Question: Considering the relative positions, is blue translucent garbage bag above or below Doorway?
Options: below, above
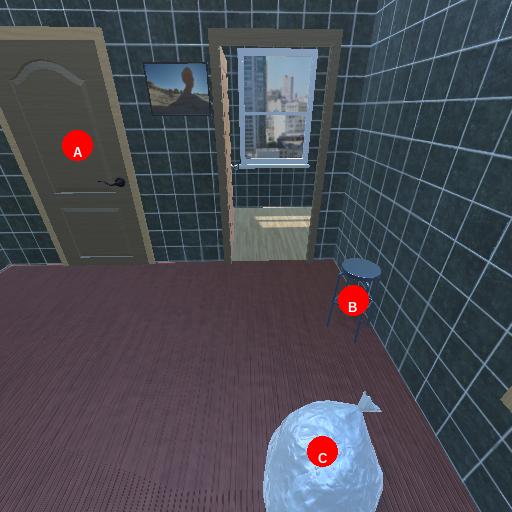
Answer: below